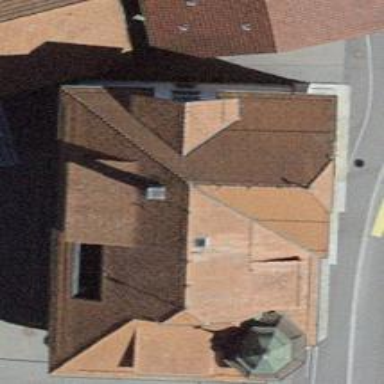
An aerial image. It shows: Town hall.